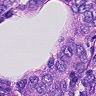
Metastatic tissue present: yes